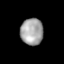
Tissue: lung
Cell type: Myeloid cells
Senescence score: 0.5764
Nuclear area (px): 595
Mean DAPI intensity: 163.079